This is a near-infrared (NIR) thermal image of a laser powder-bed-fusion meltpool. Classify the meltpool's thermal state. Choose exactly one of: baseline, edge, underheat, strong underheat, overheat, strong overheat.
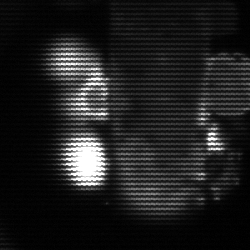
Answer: strong underheat